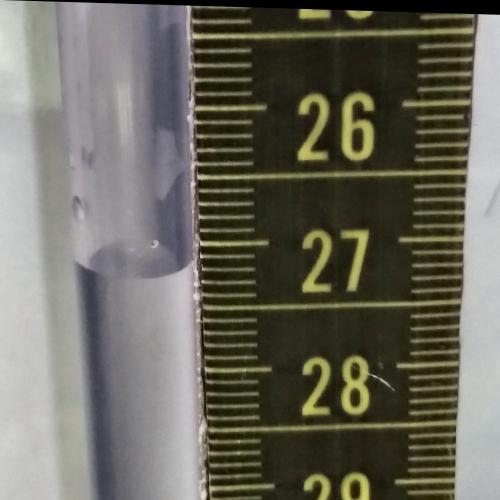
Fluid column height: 27.1 cm